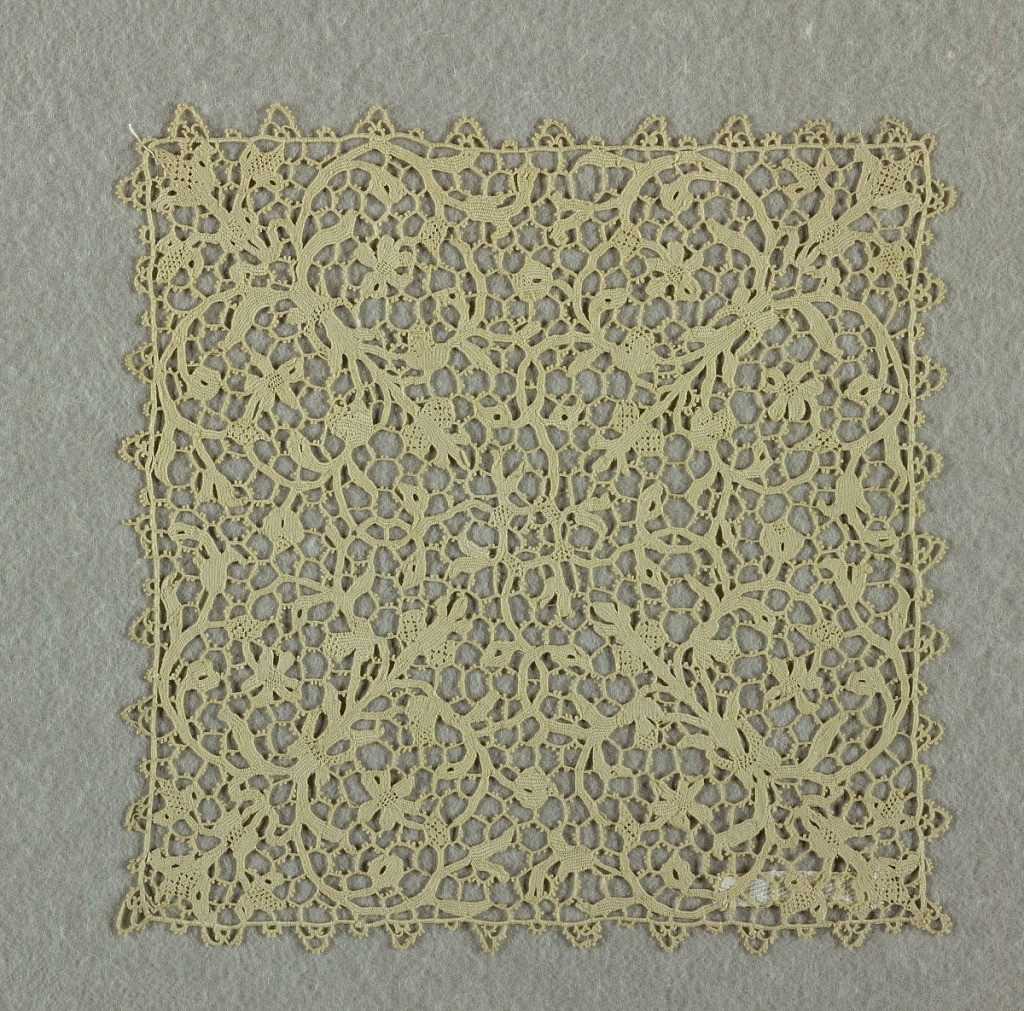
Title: Chalice cover
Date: late 17th–early 18th century
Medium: linen Technique: needle lace
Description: Chalice cover in an elaborate candlestick pattern.